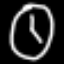
Label: clock